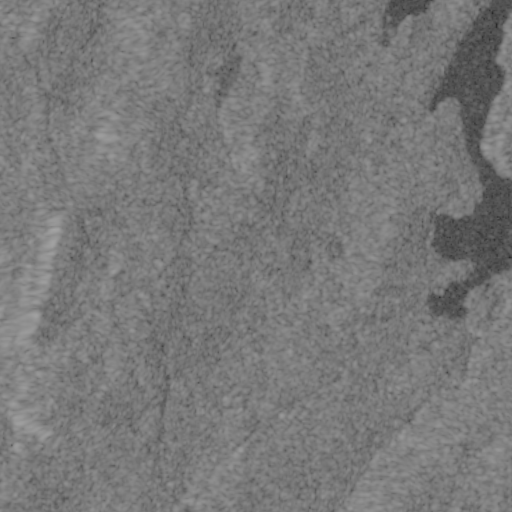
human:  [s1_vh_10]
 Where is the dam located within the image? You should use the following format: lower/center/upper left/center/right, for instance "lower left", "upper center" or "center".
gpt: The dam is located in the upper right of the image.
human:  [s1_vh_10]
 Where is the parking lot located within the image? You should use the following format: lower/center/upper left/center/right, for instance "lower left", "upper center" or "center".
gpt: The parking lot is located in the lower center of the image.
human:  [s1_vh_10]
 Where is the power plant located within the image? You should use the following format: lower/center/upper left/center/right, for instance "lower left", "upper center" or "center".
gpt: There is no power plant in the image.

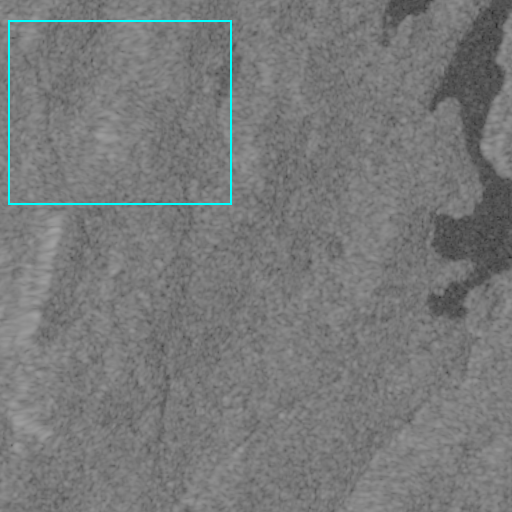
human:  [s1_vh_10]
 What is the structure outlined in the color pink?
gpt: There is no pink outline.
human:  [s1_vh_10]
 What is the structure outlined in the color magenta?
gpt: There is no structure outlined in magenta.